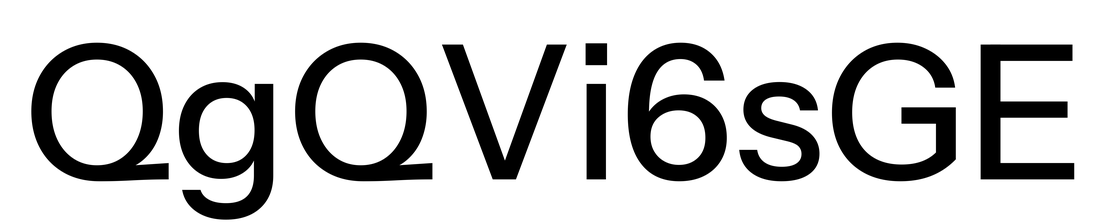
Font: InstrumentSans_Medium